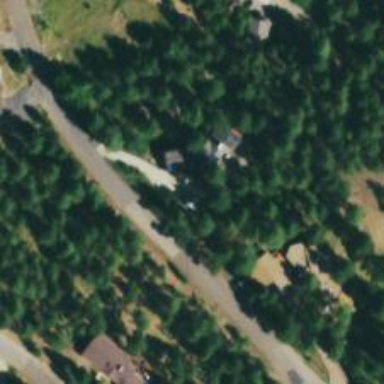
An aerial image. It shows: Driveway leading to service road.